Question: Given a description of the three-view drawing of a solid figure, find the maximum number of small cubes that the solid figure can be composed of when the three-view constraints are met.
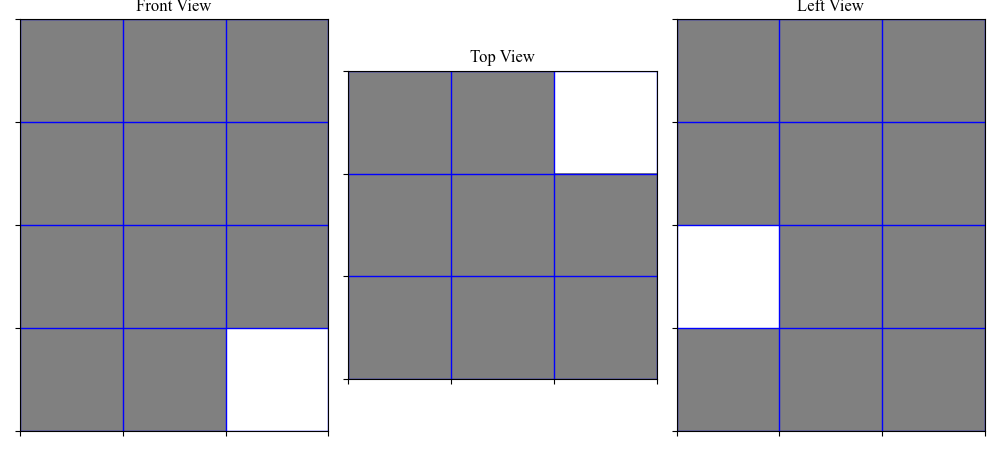
Answer: 28